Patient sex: F
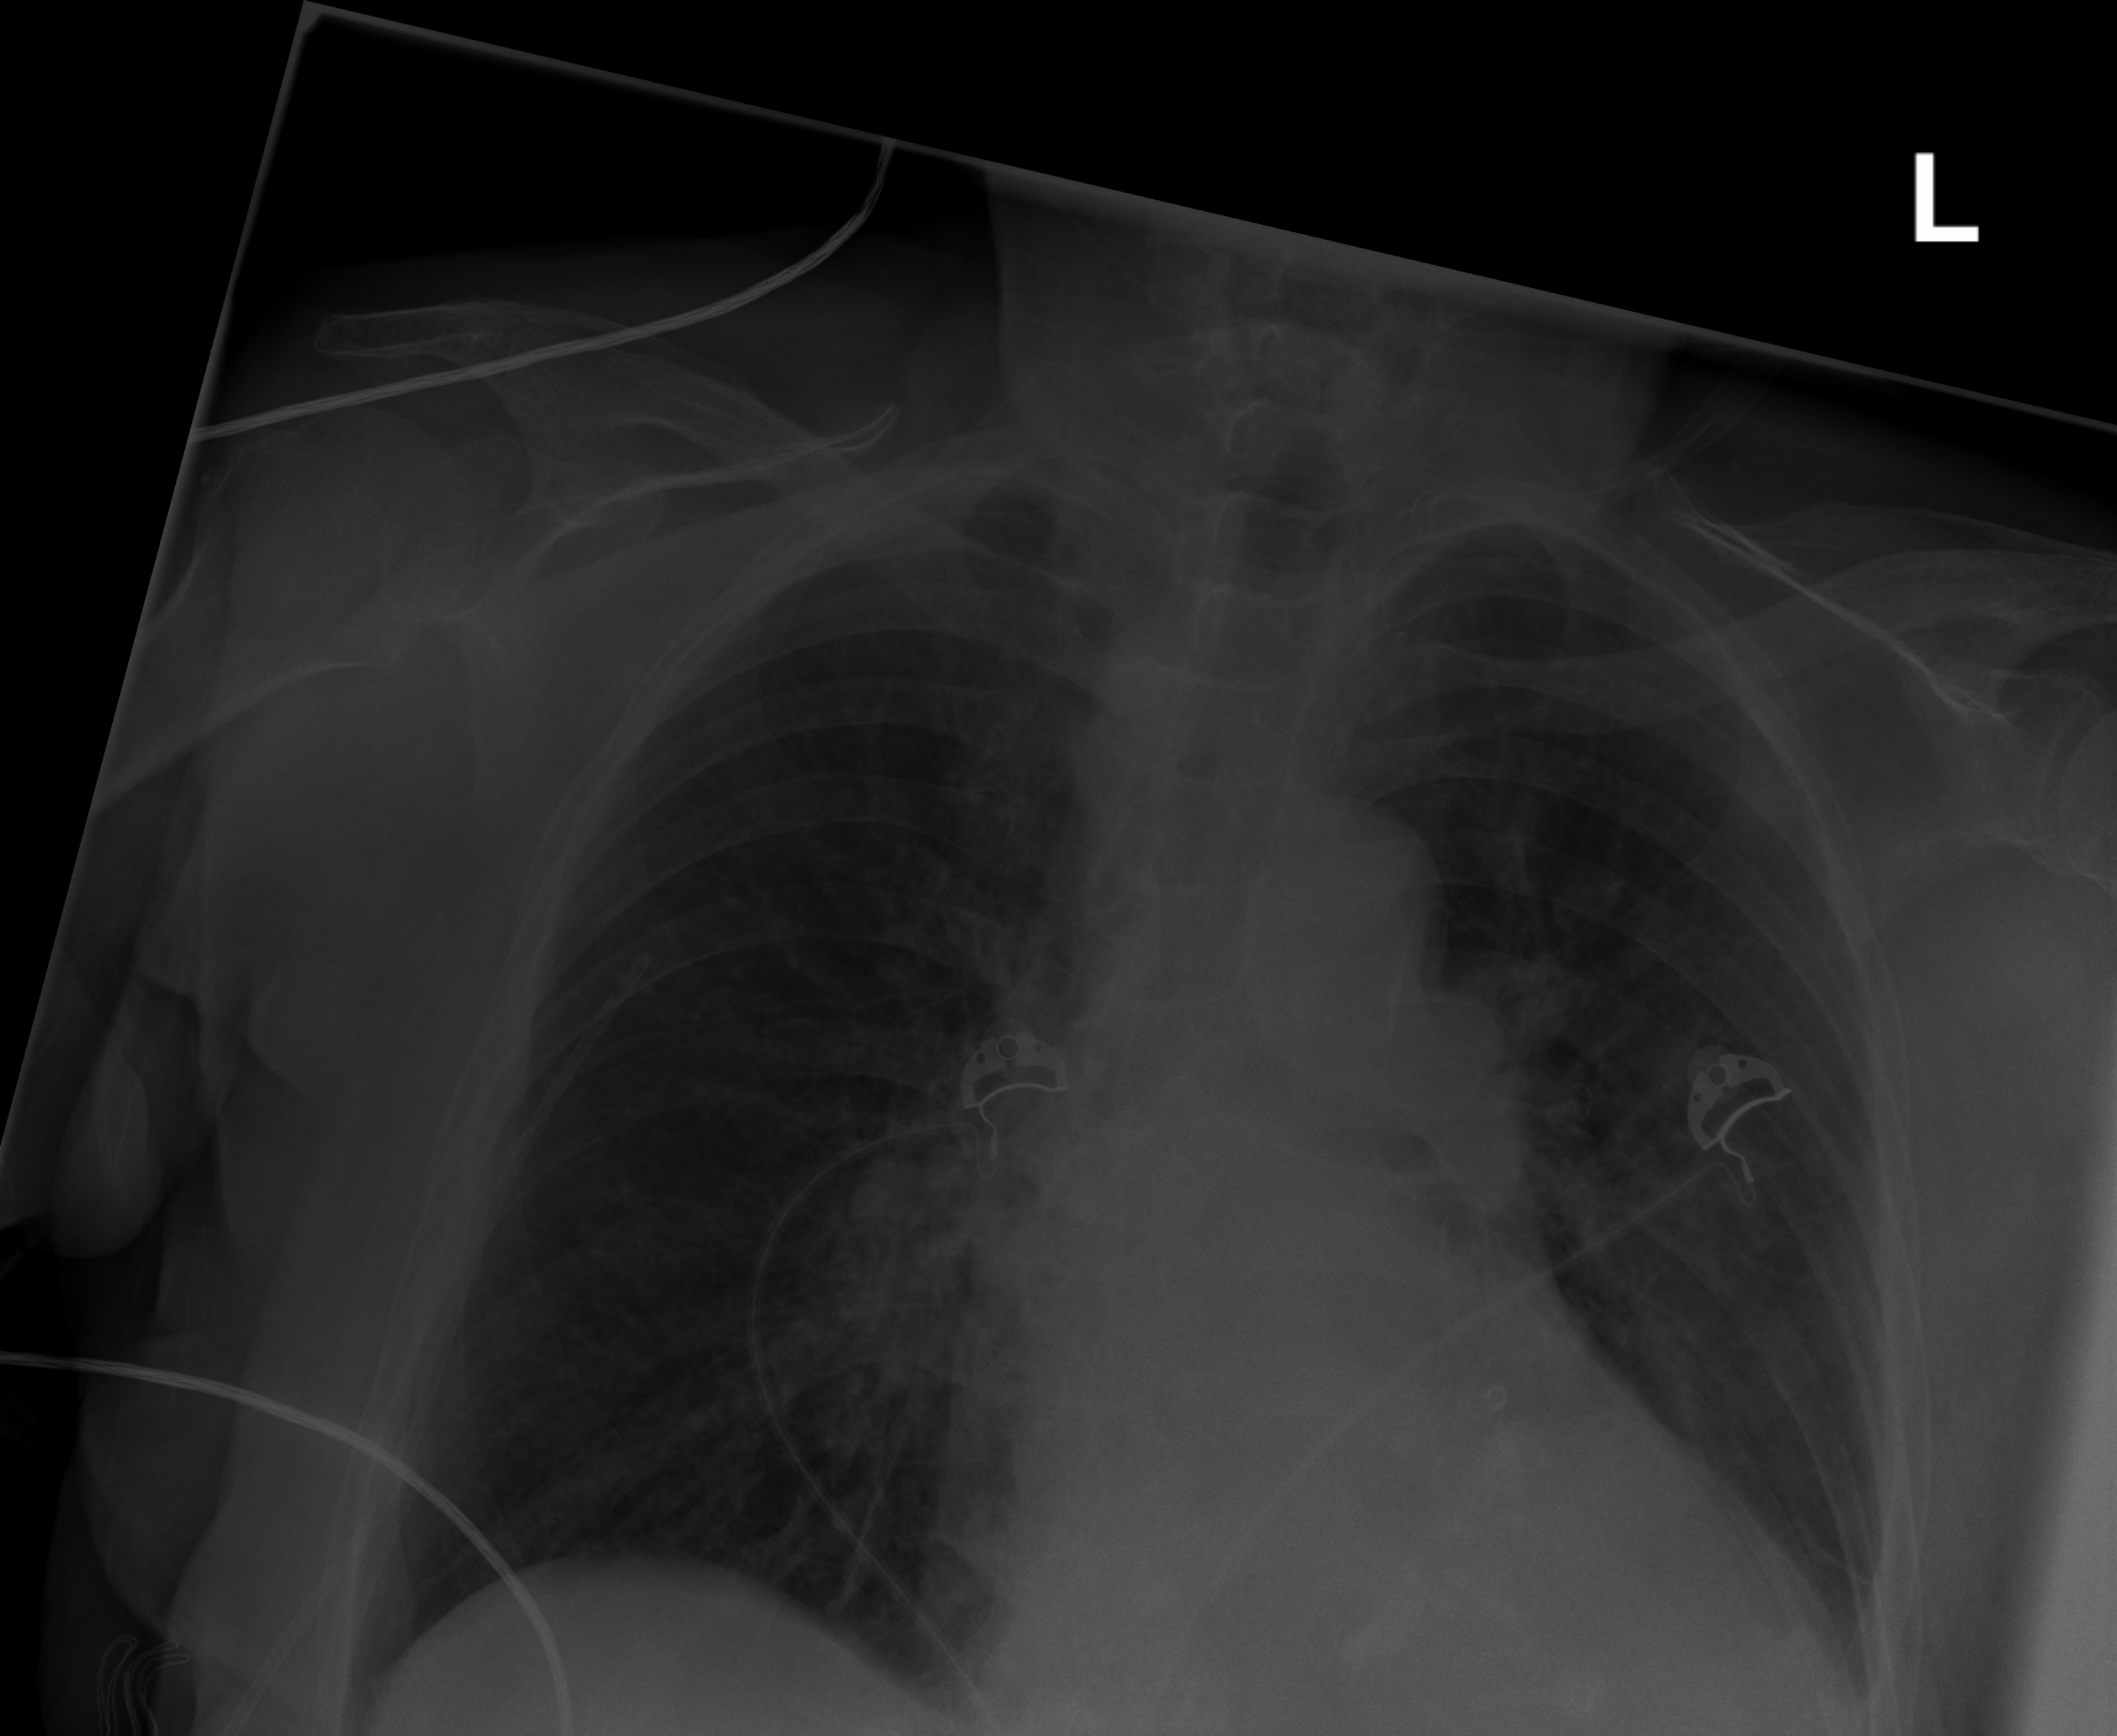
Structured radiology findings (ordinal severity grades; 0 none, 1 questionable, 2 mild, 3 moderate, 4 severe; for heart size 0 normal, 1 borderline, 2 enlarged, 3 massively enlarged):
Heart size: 2
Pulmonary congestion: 1
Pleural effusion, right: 0
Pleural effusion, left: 2
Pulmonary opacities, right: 0
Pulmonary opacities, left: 0
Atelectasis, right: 0
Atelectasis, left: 2